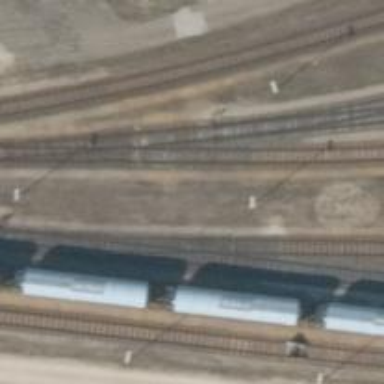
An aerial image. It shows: Railway switch.